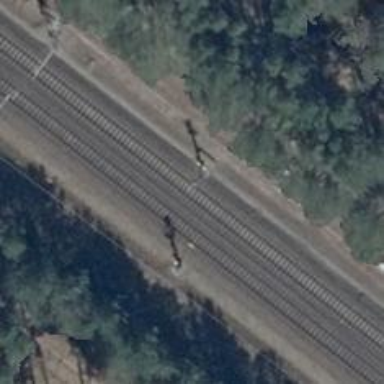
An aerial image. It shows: Railway signal.